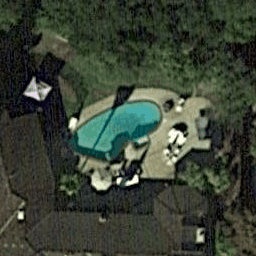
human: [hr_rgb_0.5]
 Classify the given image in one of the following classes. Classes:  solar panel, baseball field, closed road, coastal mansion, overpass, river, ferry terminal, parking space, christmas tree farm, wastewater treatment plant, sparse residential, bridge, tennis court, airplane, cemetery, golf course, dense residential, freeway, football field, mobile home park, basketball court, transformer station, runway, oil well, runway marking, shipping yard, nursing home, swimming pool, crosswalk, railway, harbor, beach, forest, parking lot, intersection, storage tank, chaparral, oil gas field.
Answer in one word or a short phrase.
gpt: swimming pool